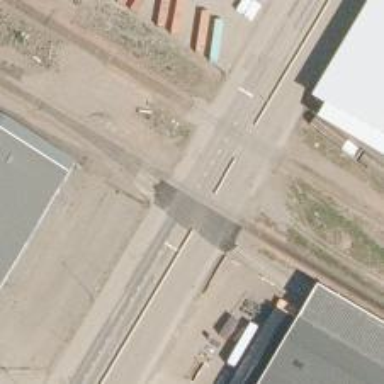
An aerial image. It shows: Level crossing with saltire marking.